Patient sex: M
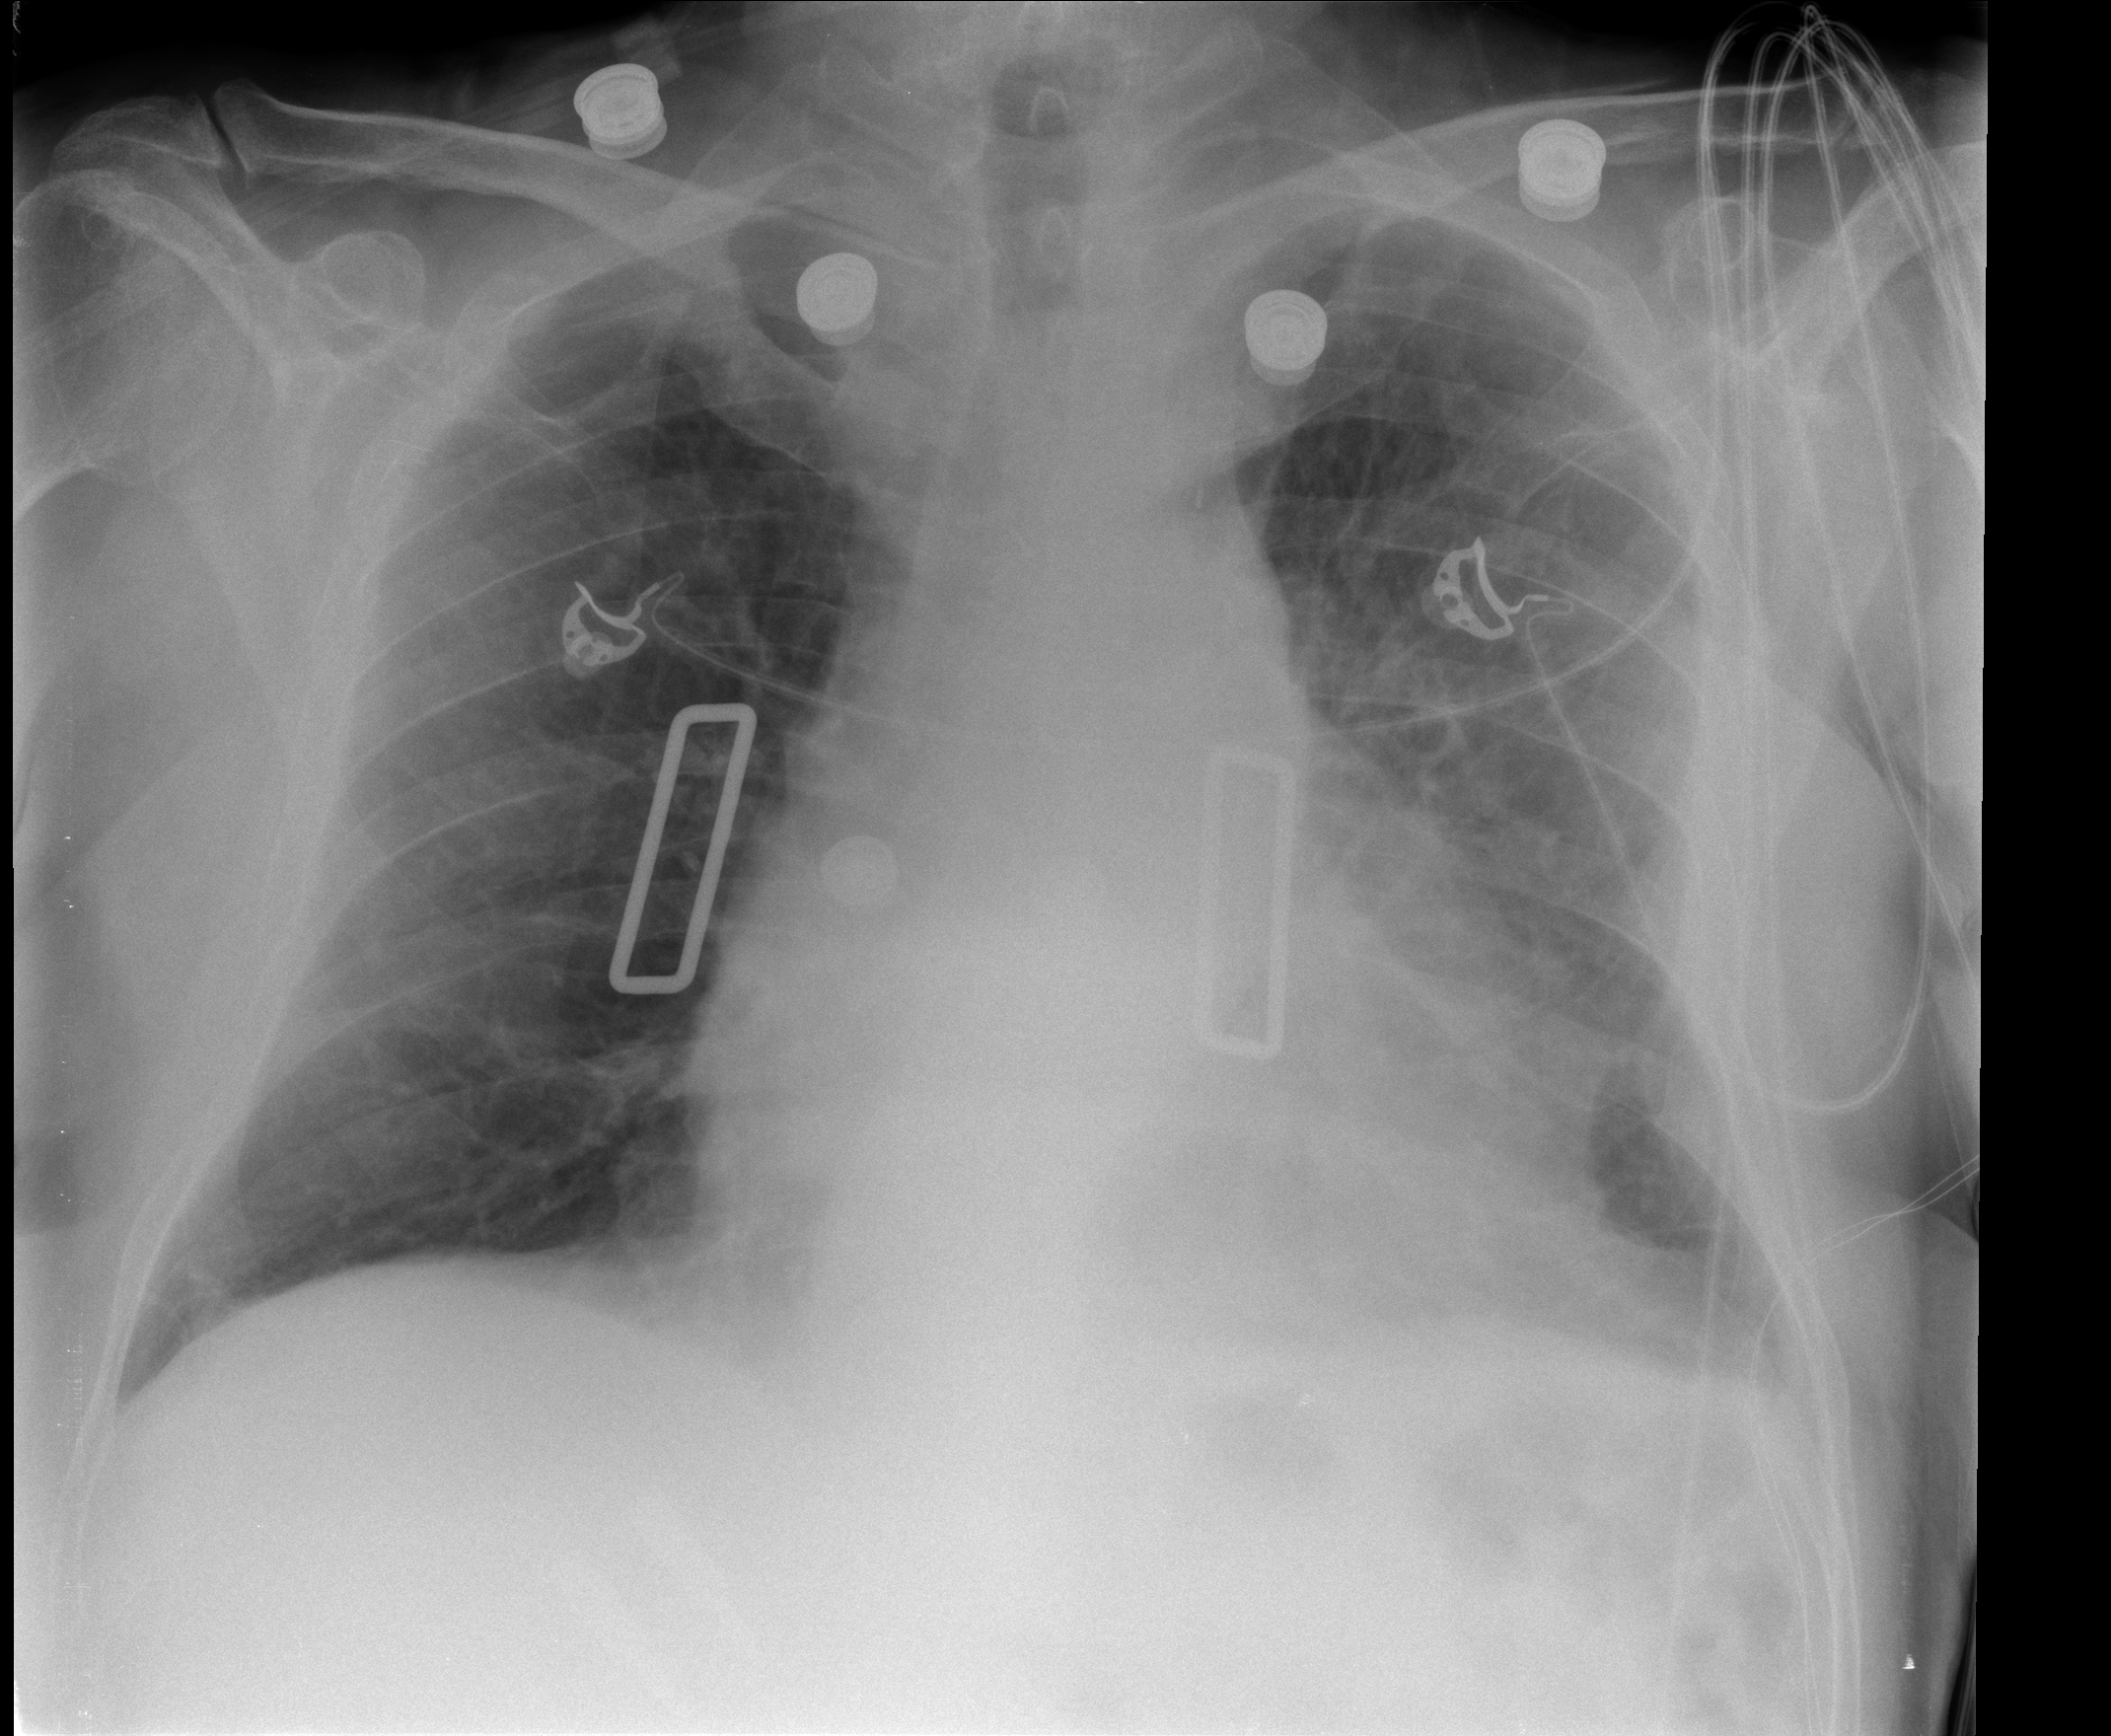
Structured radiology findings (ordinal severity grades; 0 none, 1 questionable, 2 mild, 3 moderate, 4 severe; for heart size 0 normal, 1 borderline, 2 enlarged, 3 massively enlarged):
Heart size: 2
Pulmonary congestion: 1
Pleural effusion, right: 0
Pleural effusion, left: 1
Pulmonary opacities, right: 0
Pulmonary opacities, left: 0
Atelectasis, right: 0
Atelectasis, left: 2